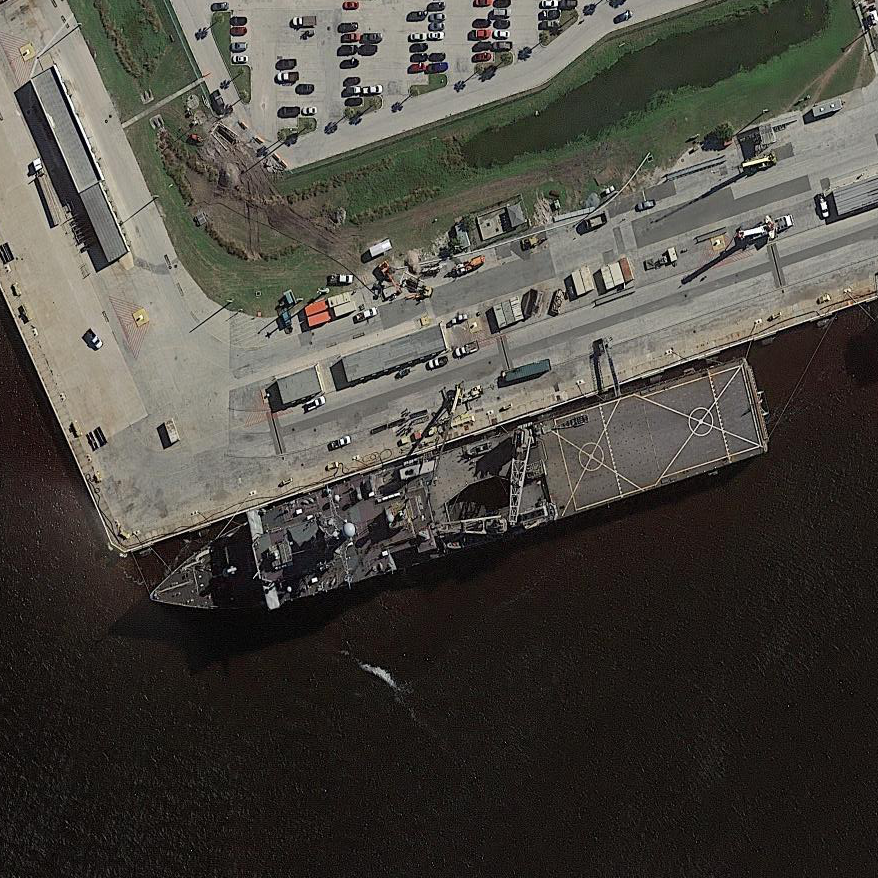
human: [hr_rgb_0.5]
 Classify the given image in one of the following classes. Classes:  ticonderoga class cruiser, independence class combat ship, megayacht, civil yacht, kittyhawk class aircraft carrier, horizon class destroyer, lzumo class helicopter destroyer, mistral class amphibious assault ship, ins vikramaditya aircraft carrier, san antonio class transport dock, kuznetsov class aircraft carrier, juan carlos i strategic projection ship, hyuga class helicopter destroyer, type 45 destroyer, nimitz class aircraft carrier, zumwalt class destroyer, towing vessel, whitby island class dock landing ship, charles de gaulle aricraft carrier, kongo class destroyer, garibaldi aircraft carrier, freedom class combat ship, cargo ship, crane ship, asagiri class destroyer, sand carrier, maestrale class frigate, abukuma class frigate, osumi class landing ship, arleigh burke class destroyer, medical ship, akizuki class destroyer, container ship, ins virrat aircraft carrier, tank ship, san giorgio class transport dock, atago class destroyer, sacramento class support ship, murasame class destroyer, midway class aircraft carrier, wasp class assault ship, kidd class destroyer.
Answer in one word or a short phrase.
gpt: Whitby Island class dock landing ship